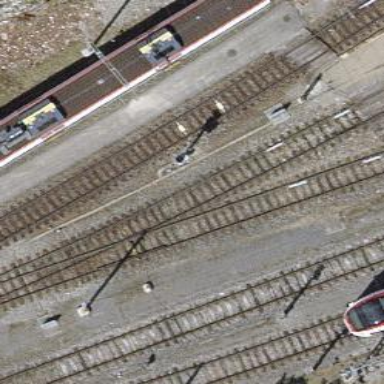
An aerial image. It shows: Single-track railway with electrified contact lines.